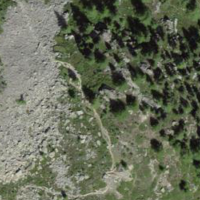
EUNIS habitat code: 31
Species observed at this site:
Vaccinium myrtillus